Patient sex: M
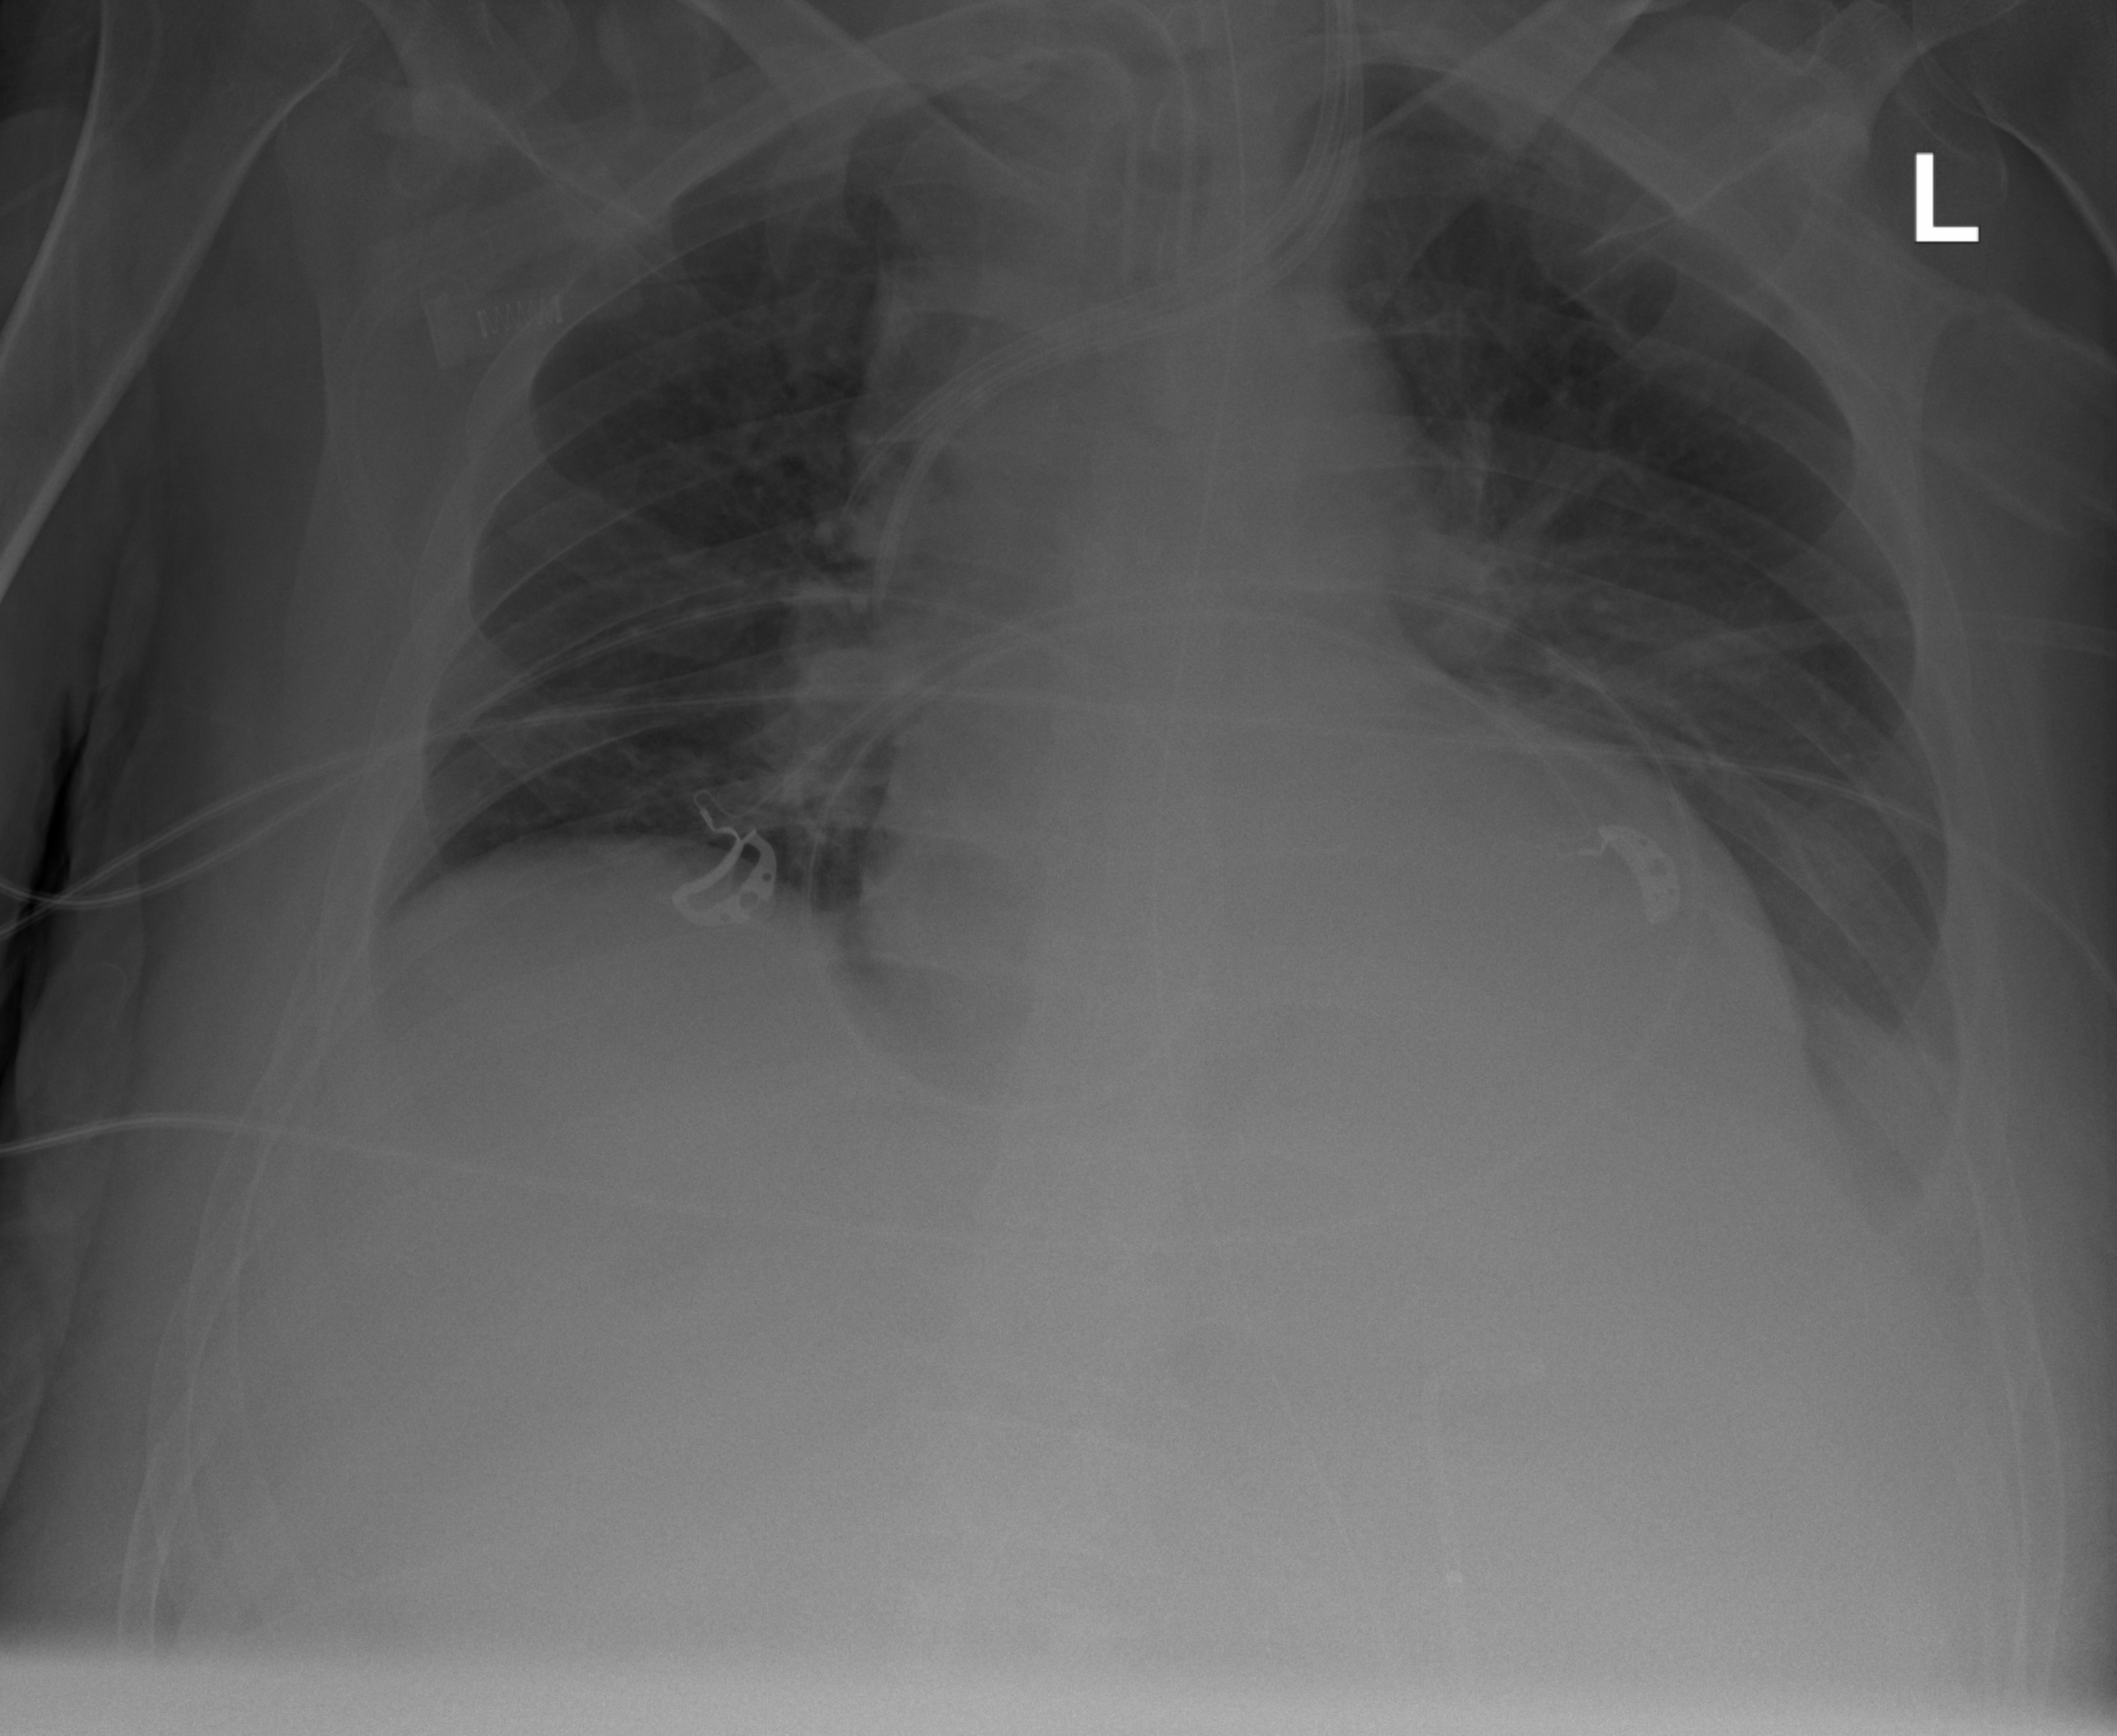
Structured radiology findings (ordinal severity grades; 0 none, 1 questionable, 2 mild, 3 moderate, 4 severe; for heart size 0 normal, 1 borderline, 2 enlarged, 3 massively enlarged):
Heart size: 2
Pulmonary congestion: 1
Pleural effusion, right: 0
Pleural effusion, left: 2
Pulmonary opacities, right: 0
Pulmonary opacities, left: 0
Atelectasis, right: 0
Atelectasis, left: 2